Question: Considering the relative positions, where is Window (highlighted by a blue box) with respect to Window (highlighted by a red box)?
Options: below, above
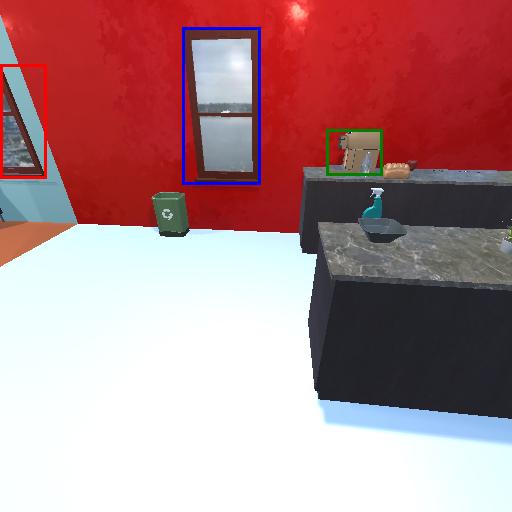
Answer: below